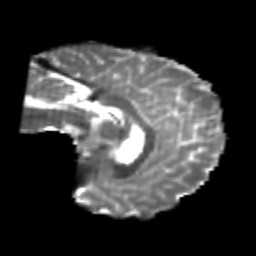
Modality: T2w
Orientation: sagittal
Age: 20
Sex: male
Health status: healthy
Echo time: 0.074 s